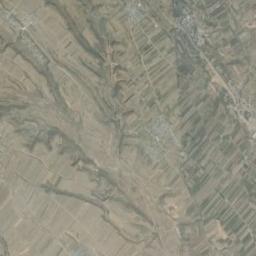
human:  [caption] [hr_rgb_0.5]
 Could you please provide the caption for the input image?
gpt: The mountains are completely covered by vegetation .

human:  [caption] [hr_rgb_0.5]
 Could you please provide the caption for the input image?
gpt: The mountain is consist of half of black soil and half of white soil .

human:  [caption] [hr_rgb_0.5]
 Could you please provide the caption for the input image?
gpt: The folded mountain has a series of rugged mountains and some fields .

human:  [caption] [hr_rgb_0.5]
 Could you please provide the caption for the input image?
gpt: The mountains are winding and undulating .

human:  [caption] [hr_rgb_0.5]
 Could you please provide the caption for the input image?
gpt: There are many farmlands on the brown mountain .